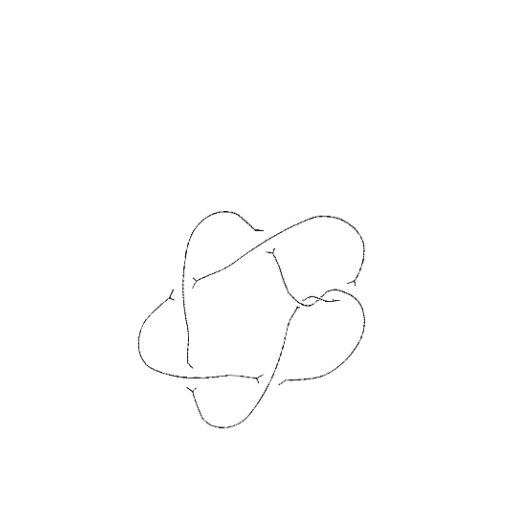
Crossing number: 7